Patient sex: F
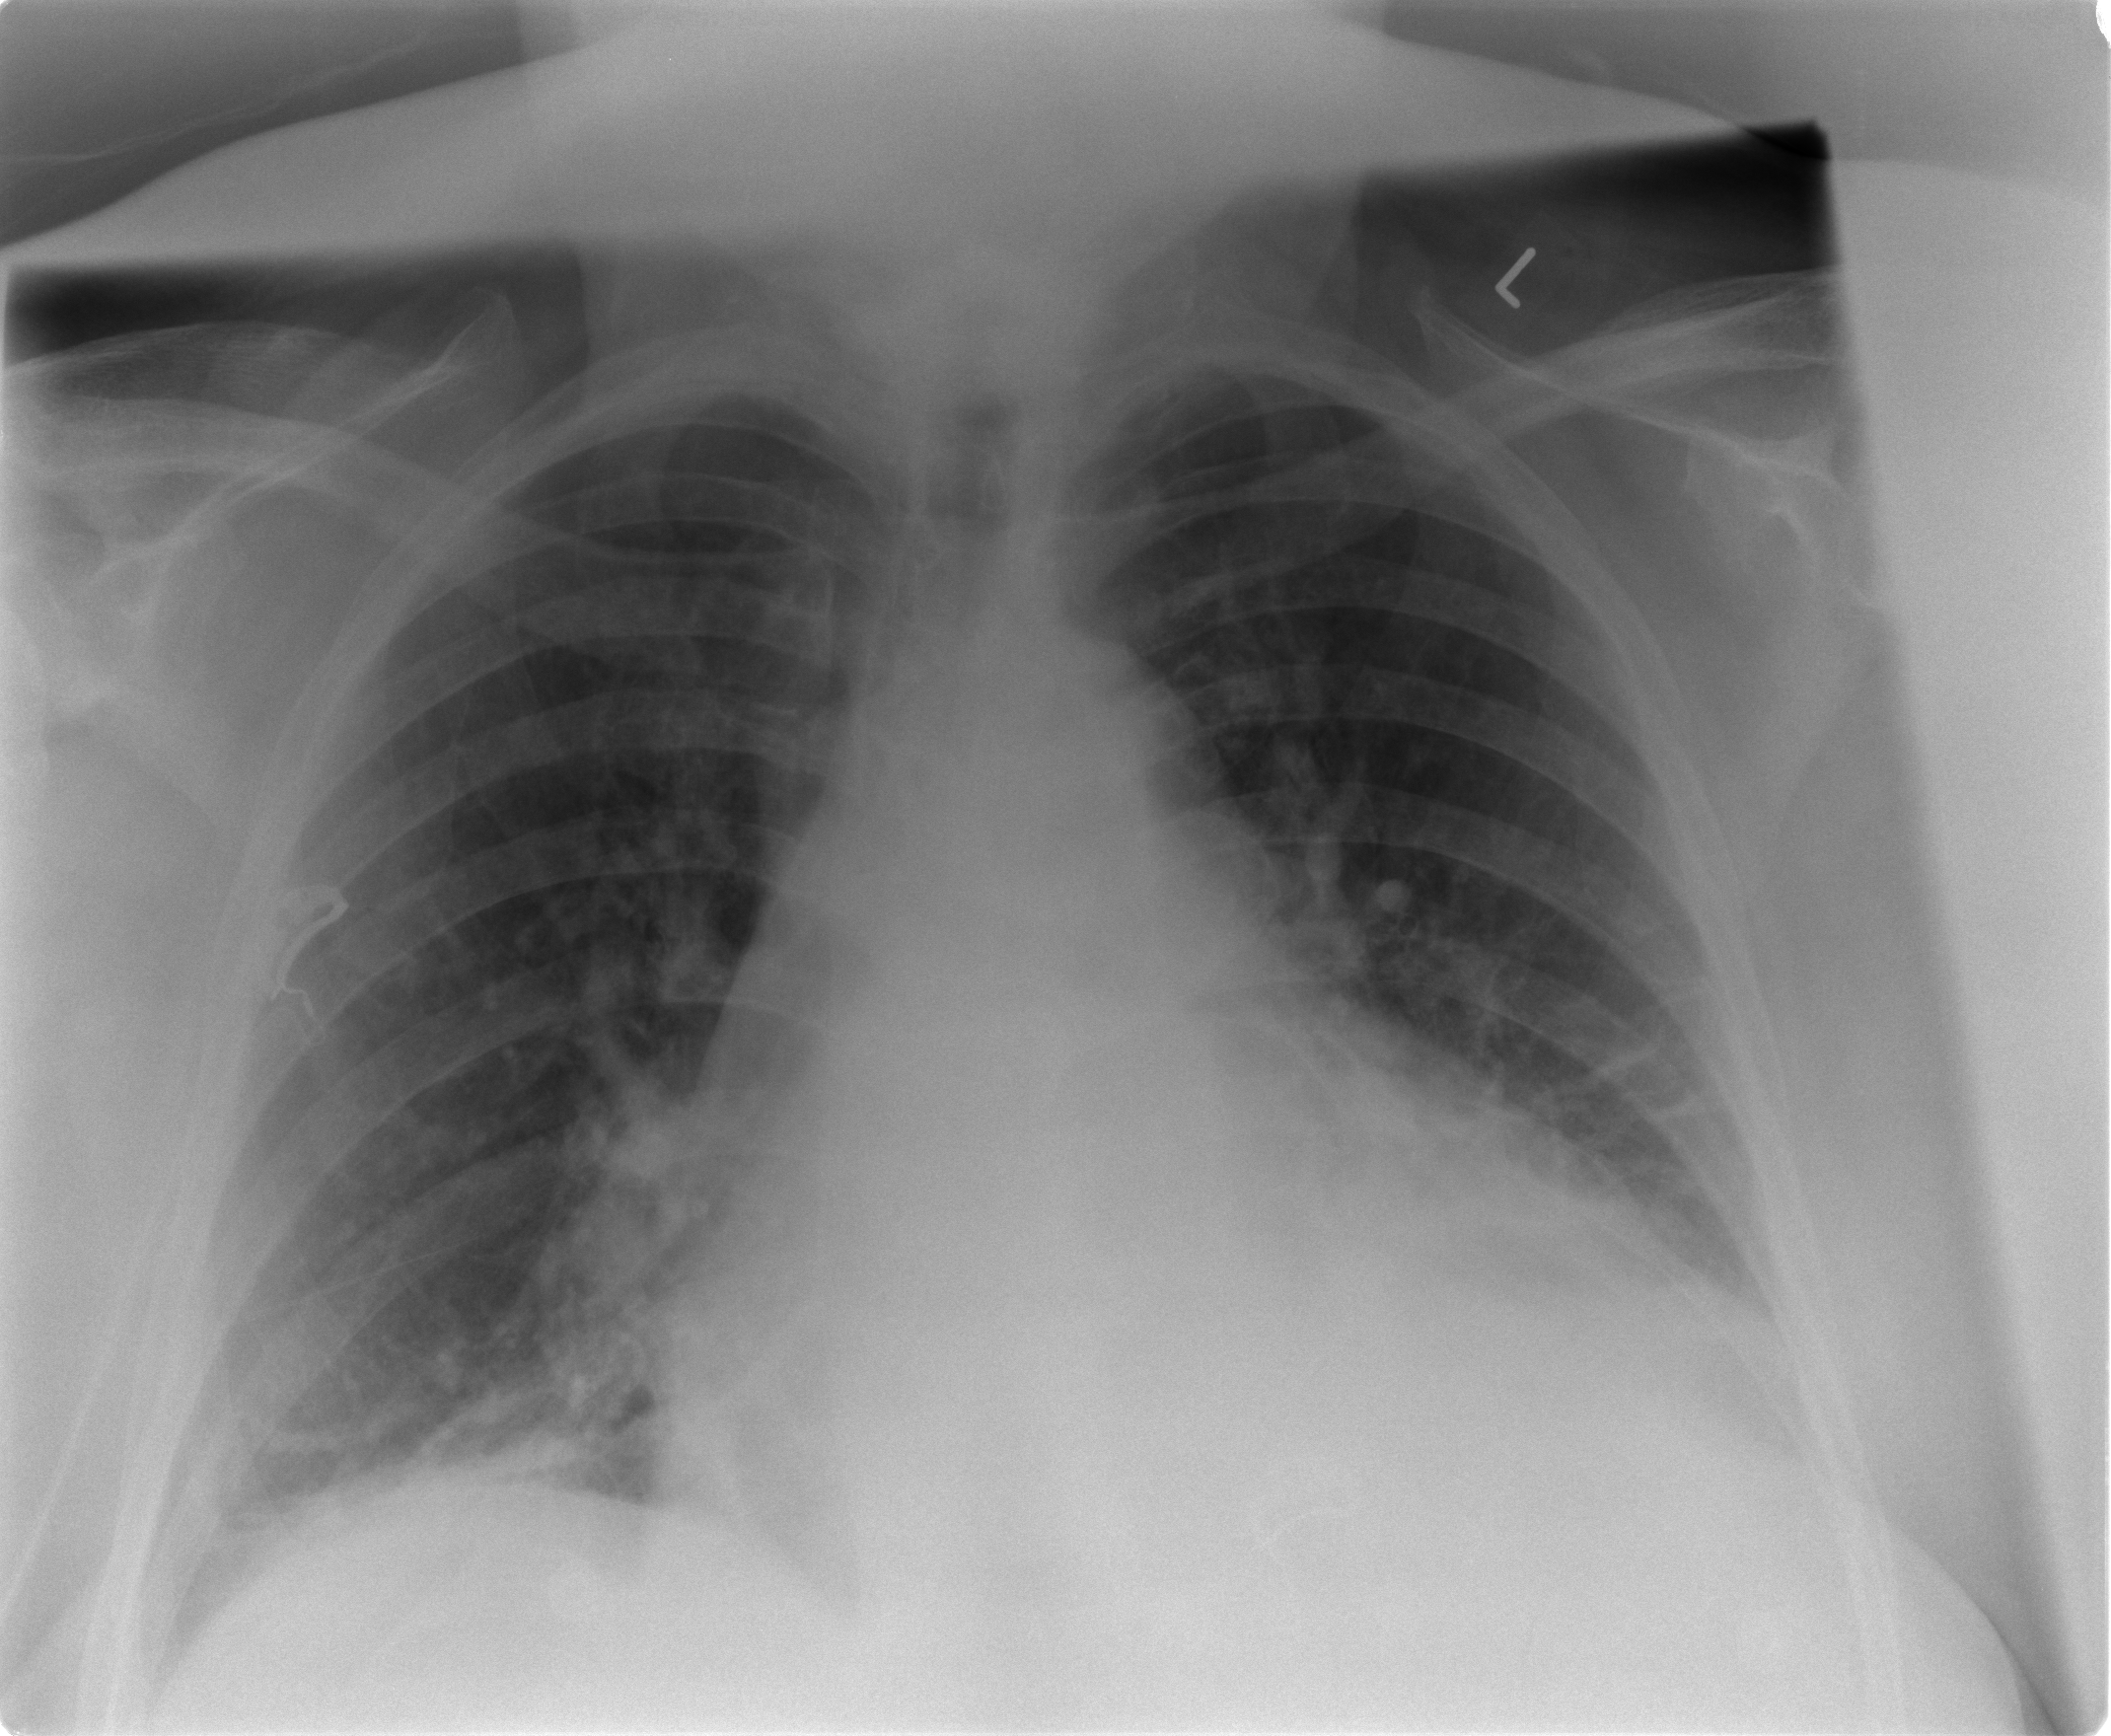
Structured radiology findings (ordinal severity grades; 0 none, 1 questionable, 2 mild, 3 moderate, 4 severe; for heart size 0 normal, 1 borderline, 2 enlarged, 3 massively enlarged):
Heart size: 2
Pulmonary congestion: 2
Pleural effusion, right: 0
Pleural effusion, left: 2
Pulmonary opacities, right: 0
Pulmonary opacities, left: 0
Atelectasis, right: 2
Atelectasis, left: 2